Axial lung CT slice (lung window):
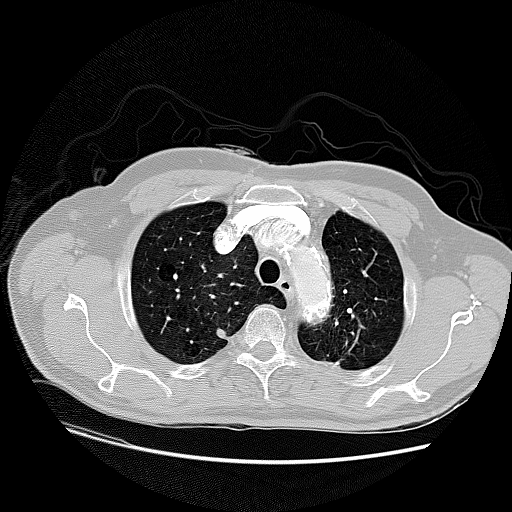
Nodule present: no